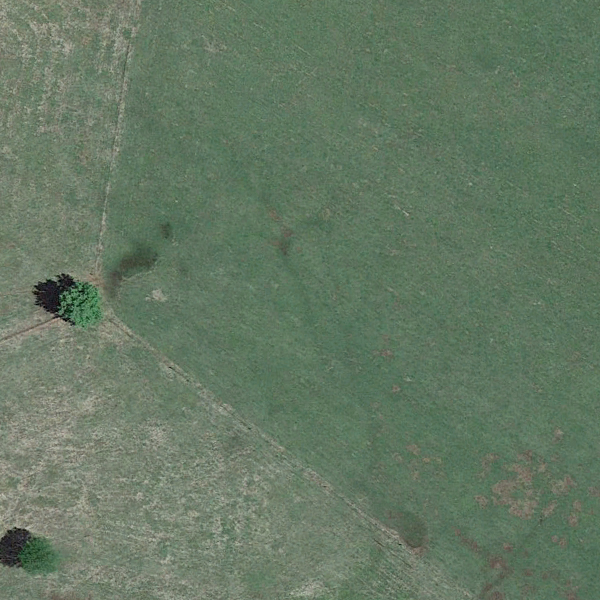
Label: Meadow